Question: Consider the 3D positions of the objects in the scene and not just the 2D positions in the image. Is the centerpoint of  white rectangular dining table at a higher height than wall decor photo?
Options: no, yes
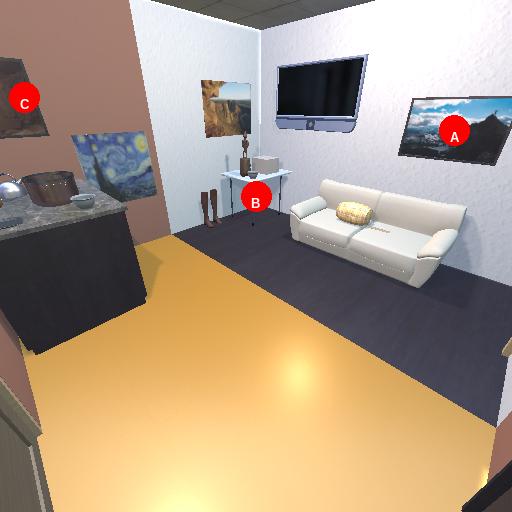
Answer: no